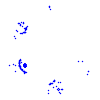
Particle: kaon